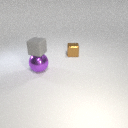
small brown metal cube behind large purple metal sphere